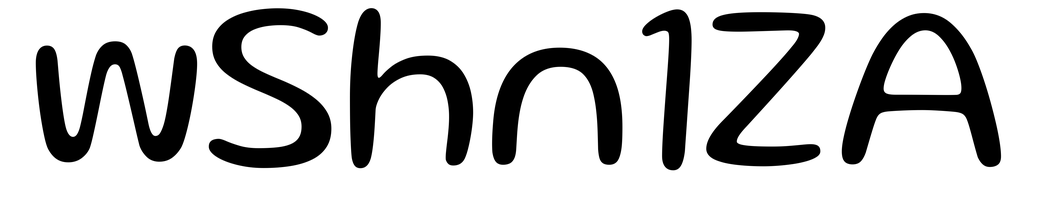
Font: Gluten_Light